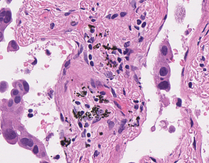
Tumor epithelial tissue: yes
Tumor-associated stroma tissue: yes
Normal tissue: no